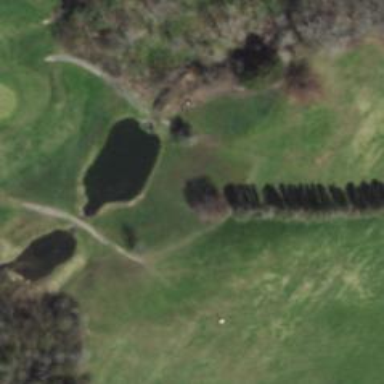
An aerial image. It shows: View of golf hole.